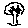
Label: tree